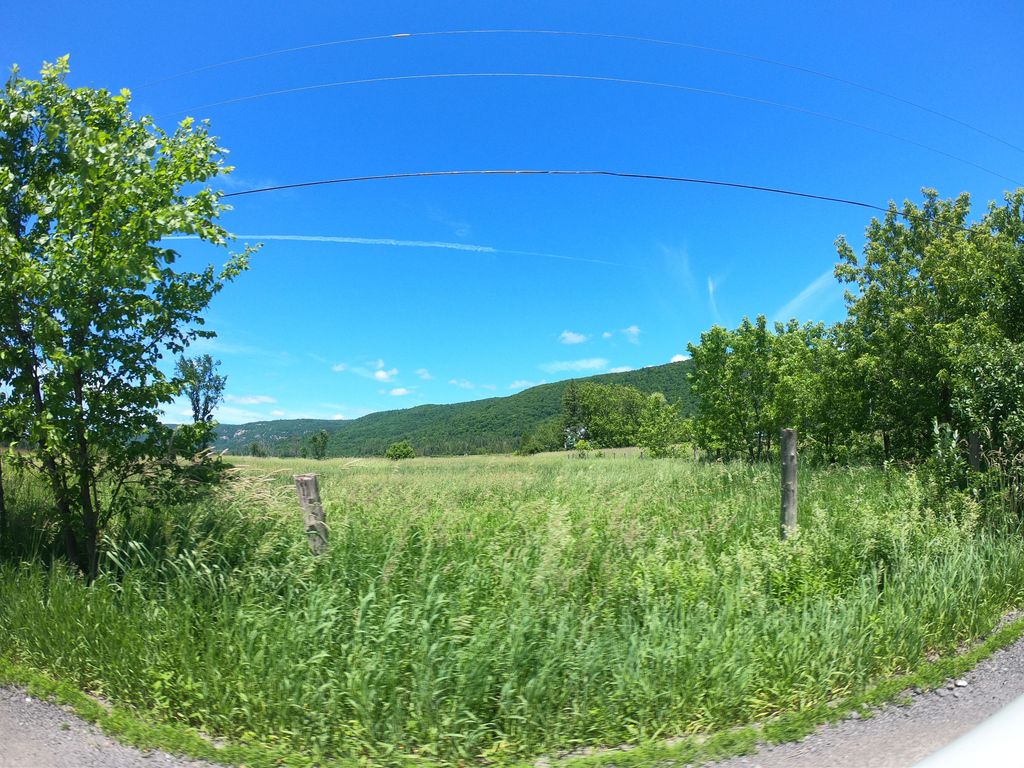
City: ottawa-gatineau